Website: walmart
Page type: gifting
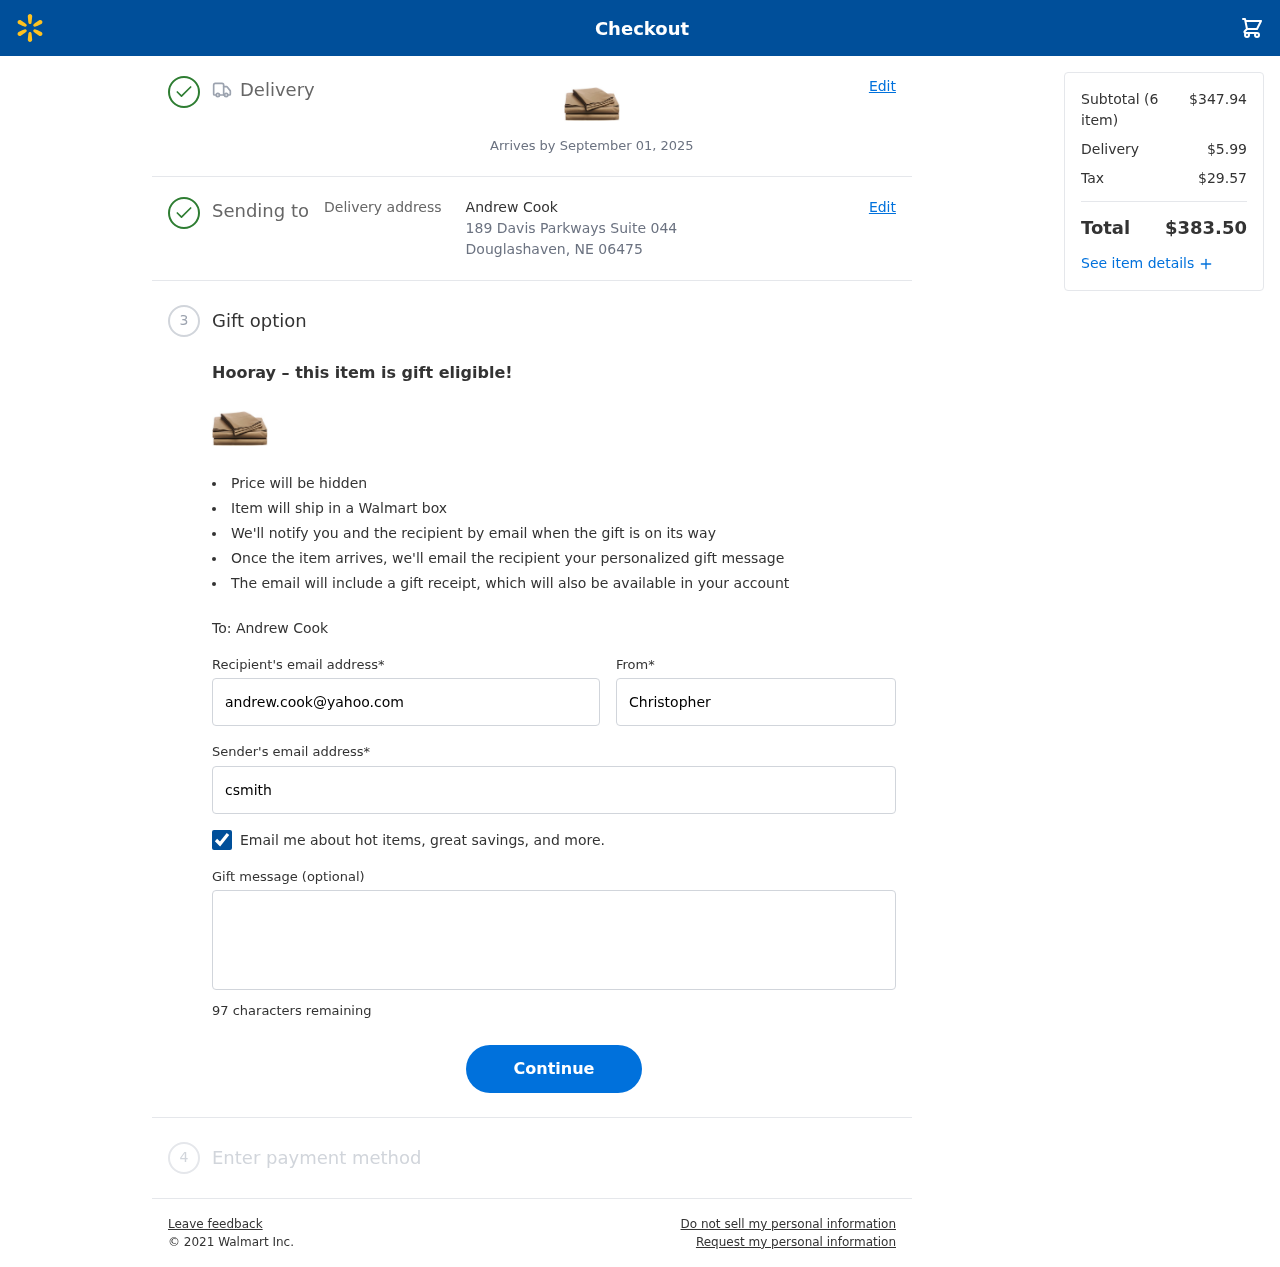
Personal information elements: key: PII_CITY_STATE_ZIP
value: Douglashaven, NE 06475
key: PII_EMAIL
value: csmith@hotmail.com
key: PII_FIRSTNAME
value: Christopher
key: PII_GIFT_EMAIL
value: andrew.cook@yahoo.com
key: PII_GIFT_FULLNAME
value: Andrew Cook
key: PII_GIFT_MESSAGE
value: Hey Andrew, I know how much you love snuggling up with something cozy, so I thought these new sheets would be perfect for you. Here’s to many nights of restful sleep and warm dreams! Enjoy!
Christopher
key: PII_STREET
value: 189 Davis Parkways Suite 044
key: PII_GIFT_FIRSTNAME
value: Andrew
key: PII_GIFT_LASTNAME
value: Cook
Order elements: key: ORDER_DELIVERY_DATE
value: Arrives by September 01, 2025
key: ORDER_NUM_ITEMS
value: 6
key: ORDER_SUBTOTAL
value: $347.94
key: ORDER_SHIPPING_COST
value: $5.99
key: ORDER_TAX
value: $29.57
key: ORDER_TOTAL
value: $383.50